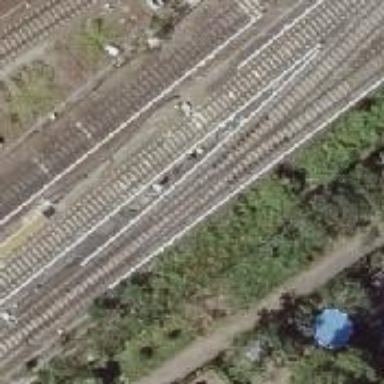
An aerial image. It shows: Railway signal.